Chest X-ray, PA view. Patient: 35 years old, sex F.
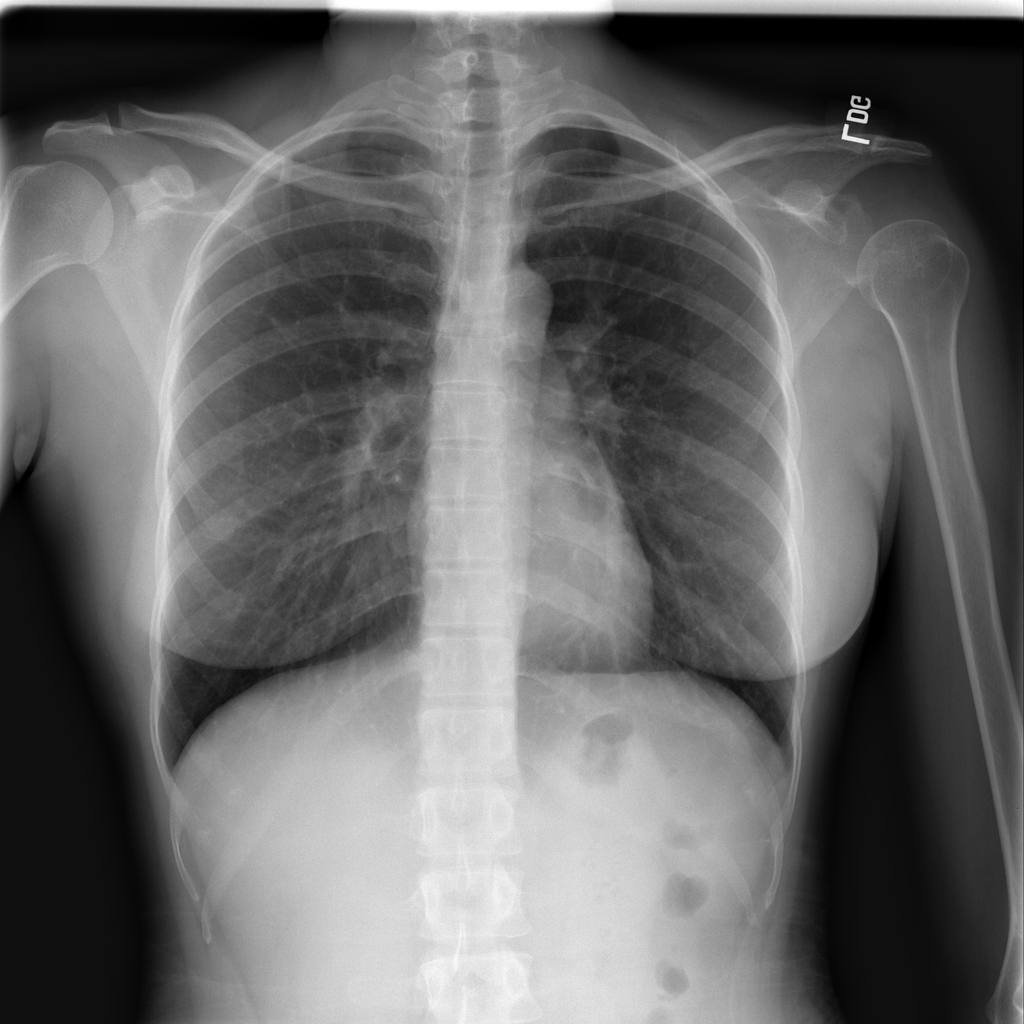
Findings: No Finding